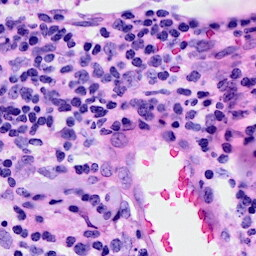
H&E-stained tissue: Breast